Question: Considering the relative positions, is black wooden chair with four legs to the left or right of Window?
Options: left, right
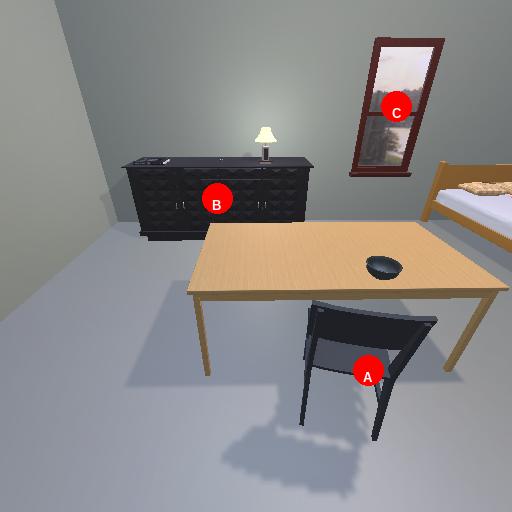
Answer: left